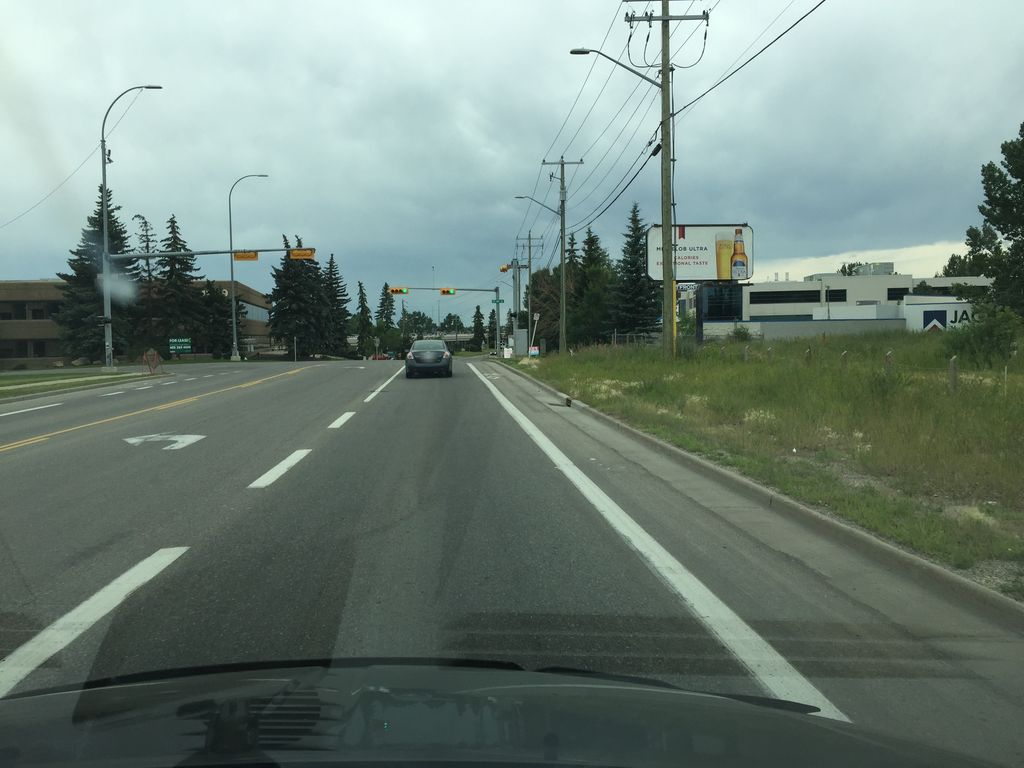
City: calgary